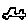
Label: car